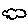
Label: cloud